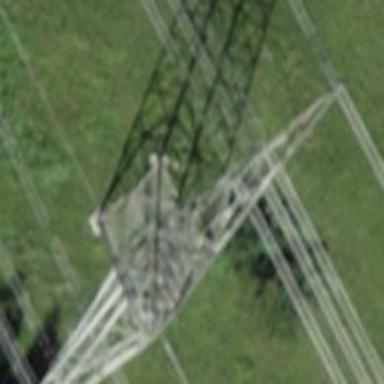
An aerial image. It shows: Power tower.